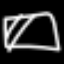
Label: square